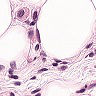
Metastatic tissue present: yes